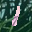
Label: 1